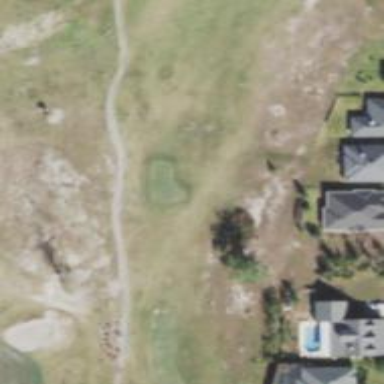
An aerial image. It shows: Golf course surrounded by greenery.